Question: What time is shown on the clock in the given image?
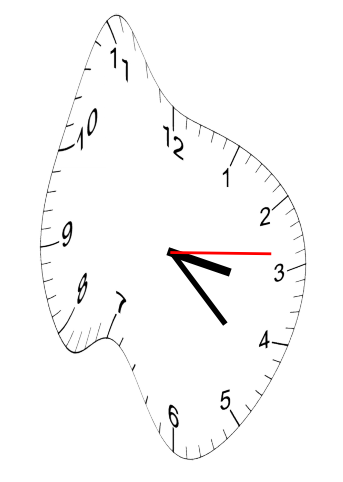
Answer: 03:22:14